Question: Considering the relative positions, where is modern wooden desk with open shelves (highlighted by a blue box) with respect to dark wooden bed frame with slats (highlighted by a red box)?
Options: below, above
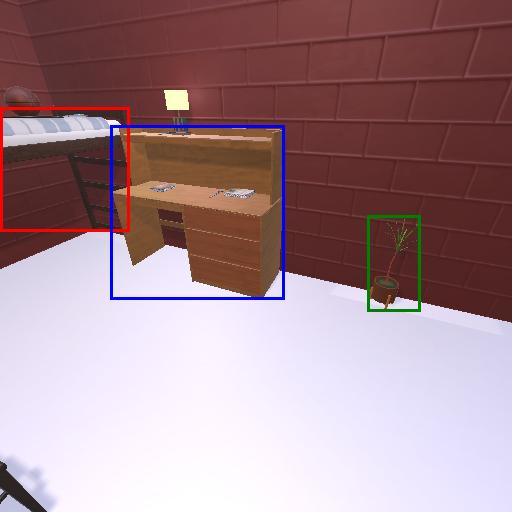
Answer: below